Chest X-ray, AP view. Patient: 78 years old, sex M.
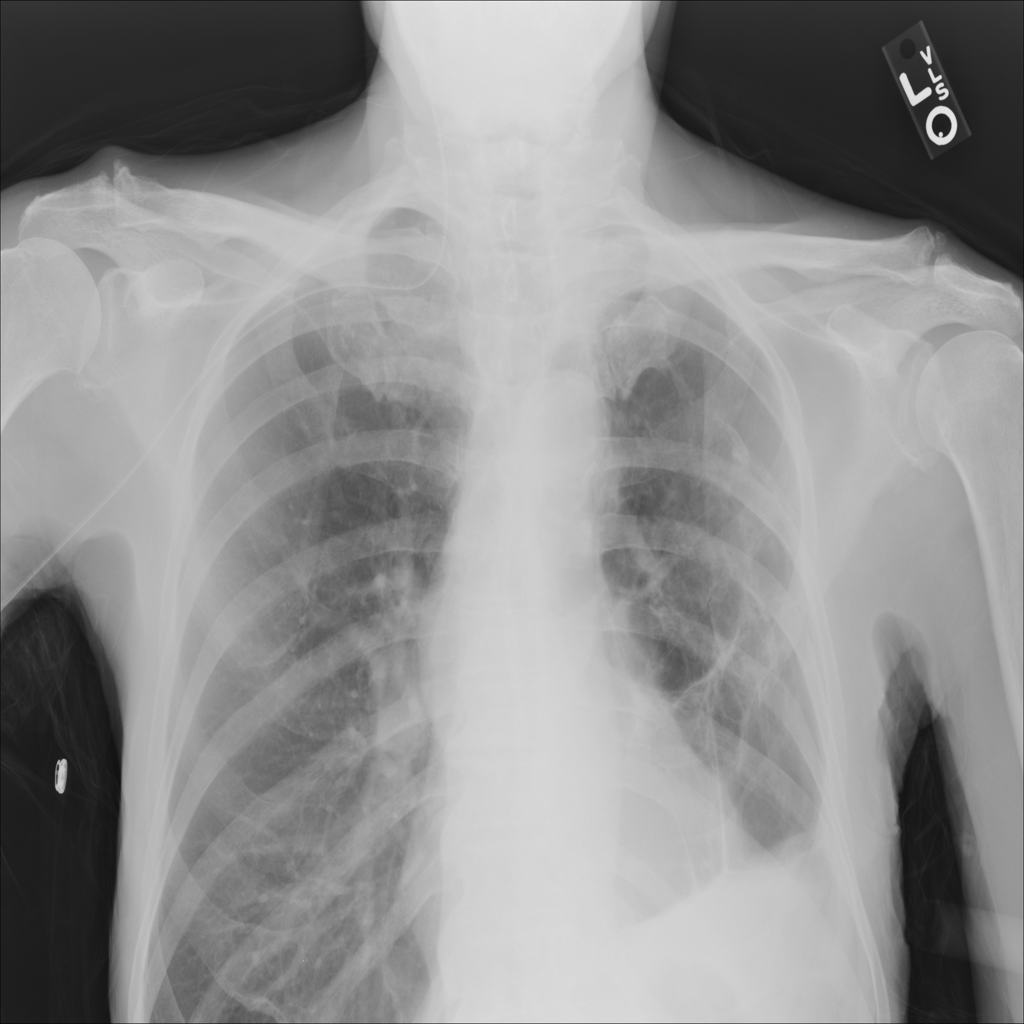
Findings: No Finding